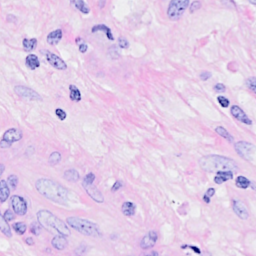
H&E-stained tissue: Breast